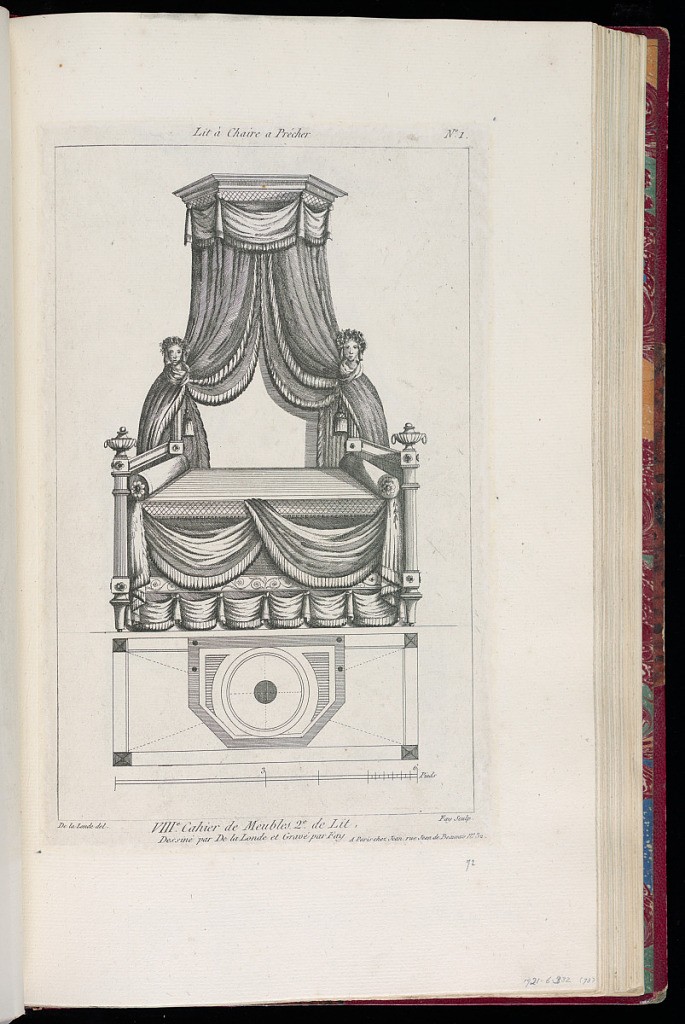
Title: Lit à Chaire a Précher
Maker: Richard de Lalonde, French, active 1780–96
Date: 1780-1789
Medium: Etching on off-white laid paper
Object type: Print
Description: Design and plan for a bed with a canopy and decorated with drapery, urns, and busts. The title of the bed refers to the shape of the canopy top, in the manner of a minbar, or Islamic pulpit. The plate is signed and numbered.